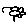
Label: flower